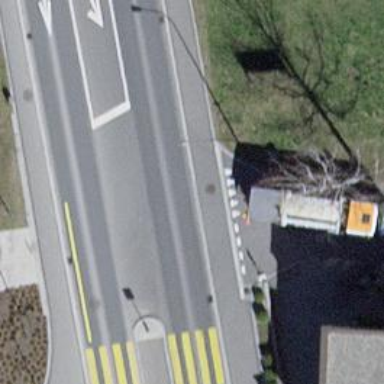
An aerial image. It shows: Asphalt road with sidewalks on both sides. The road is classified as primary highway.